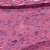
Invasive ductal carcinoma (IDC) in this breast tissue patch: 0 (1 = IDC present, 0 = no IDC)